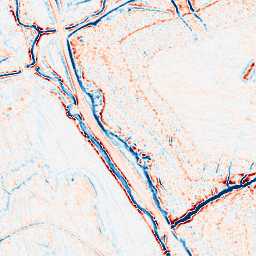
Category: edge_preserving
Decomposition family: bilateral
Decomposition parameters: d: 9
sigma_color: 100
sigma_space: 75
Upsampling method: bspline
Upsampling parameters: scale: 2
Upsampling scale: 2